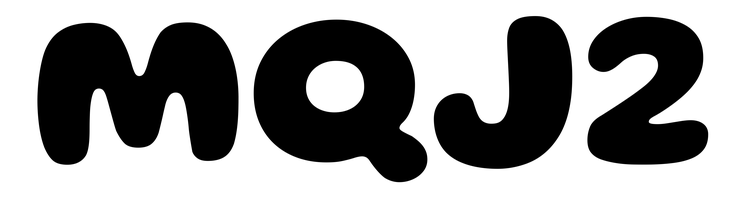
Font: Gluten_Bold